Question: I'm using the twitter gem, but I'm okay with API answers. With google analytics, I have access to shared URLS and their effectiveness:

I was wondering if it's possible to track down which user shared which link?
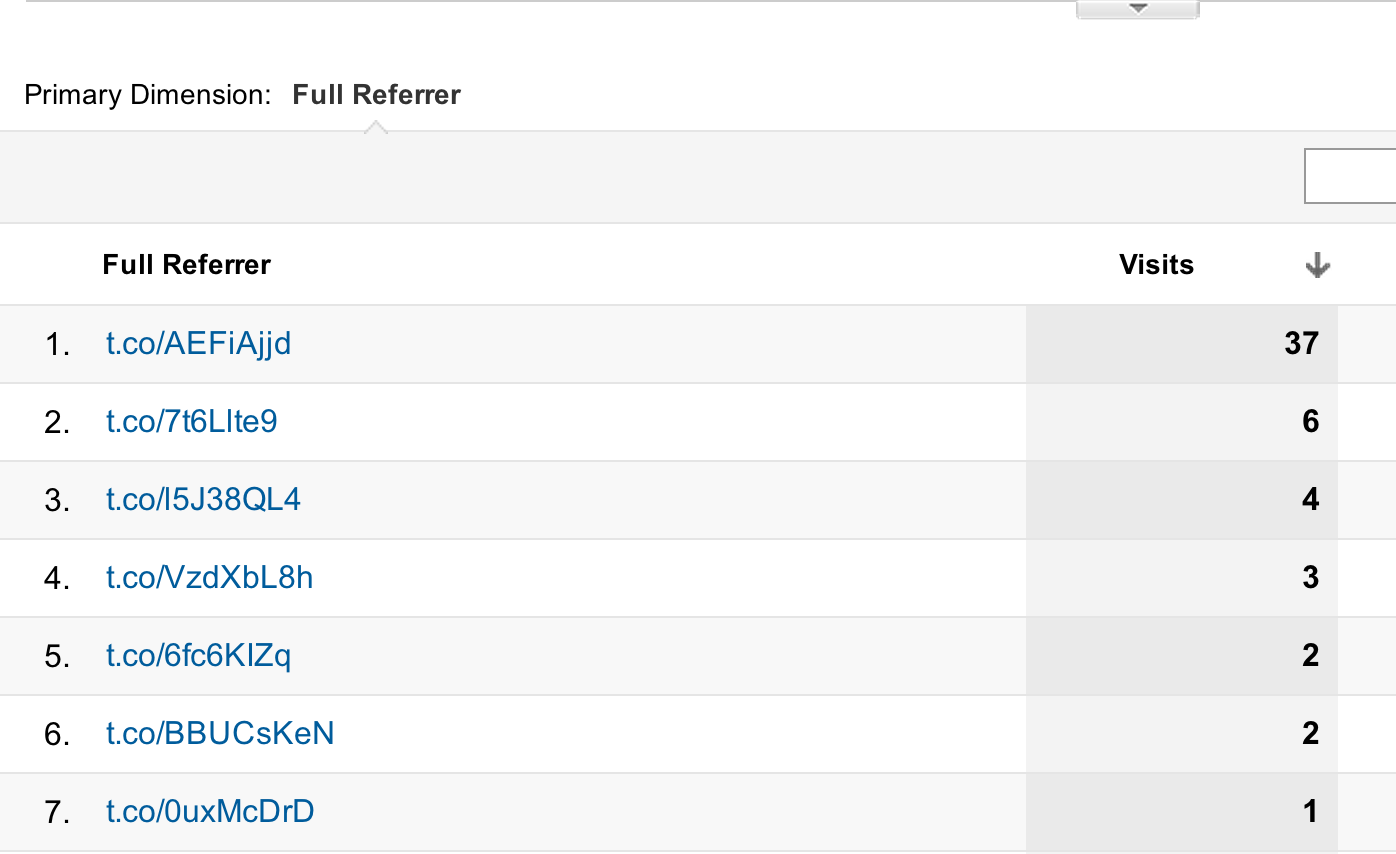
Answer: You will have to use the search API - but there's a catch.
Twitter's search API doesn't index the t.co URL - so you can't search for t.co/0uxMcDrD.
However, Twitter will allow you to search for the URL which is wrapped up in the t.co shortner.
In your case, all those URLs point at picatic.com
So, a search like <URL> will reveal every tweet which links to your site and is, therefore, wrapped in t.co.
You can then see which users have tweeted about your site and linked to it.